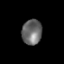
Tissue: lung
Cell type: Others
Senescence score: 0.2433
Nuclear area (px): 495
Mean DAPI intensity: 105.103